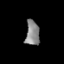
Tissue: lung
Cell type: Epithelial cells
Senescence score: 0.2135
Nuclear area (px): 338
Mean DAPI intensity: 134.645